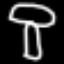
Label: mushroom